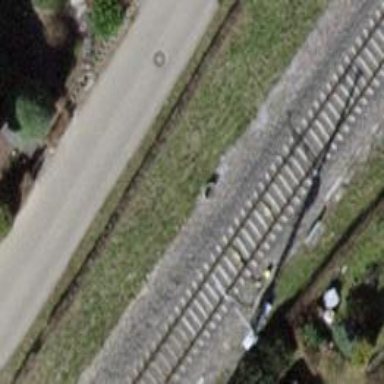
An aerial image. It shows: Railway signal.